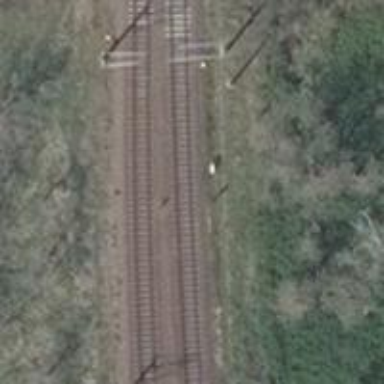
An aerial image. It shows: Railway signal.